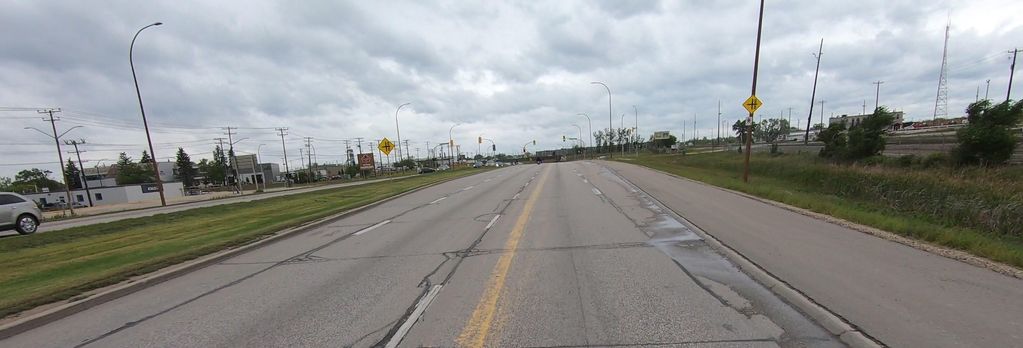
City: winnipeg